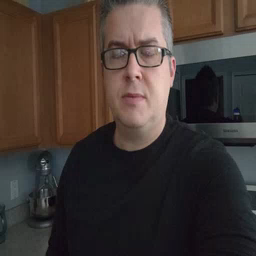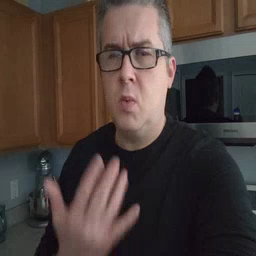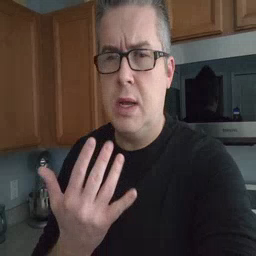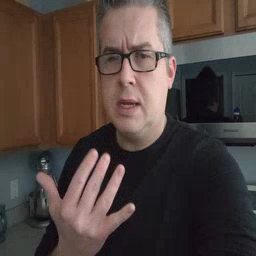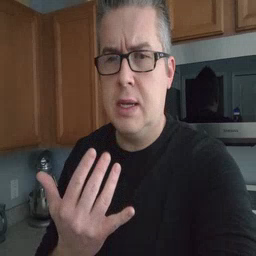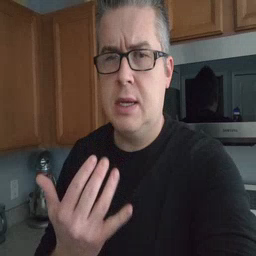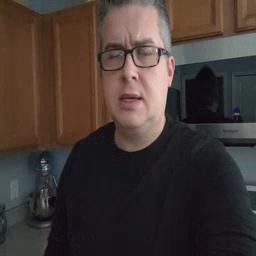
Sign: wait